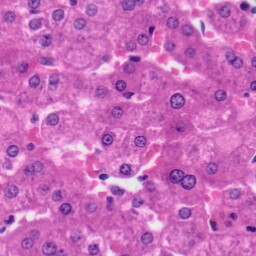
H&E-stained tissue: Liver